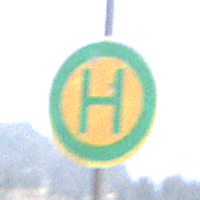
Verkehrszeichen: Haltestelle
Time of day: Midday
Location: Outdoor (Nature)
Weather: PartlyCloudy
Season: NotSpecified
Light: Natural